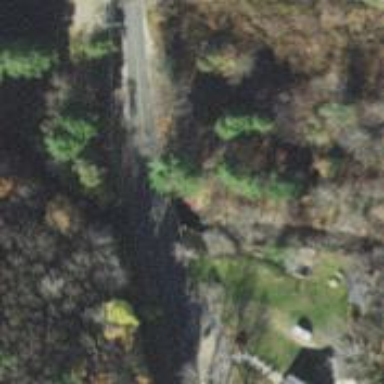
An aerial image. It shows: Residential road with bridge.